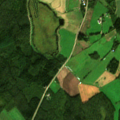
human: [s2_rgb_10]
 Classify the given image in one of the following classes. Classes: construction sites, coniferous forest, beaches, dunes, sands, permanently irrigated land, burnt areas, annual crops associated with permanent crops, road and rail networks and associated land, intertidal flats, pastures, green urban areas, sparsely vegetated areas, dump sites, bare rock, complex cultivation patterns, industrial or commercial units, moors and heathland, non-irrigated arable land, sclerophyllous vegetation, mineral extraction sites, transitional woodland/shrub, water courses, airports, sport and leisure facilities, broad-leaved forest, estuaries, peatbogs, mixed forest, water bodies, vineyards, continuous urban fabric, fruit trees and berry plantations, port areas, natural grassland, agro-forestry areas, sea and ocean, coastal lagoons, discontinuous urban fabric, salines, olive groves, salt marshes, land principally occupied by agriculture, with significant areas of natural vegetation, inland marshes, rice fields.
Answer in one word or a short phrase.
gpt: non-irrigated arable land, land principally occupied by agriculture, with significant areas of natural vegetation, mixed forest